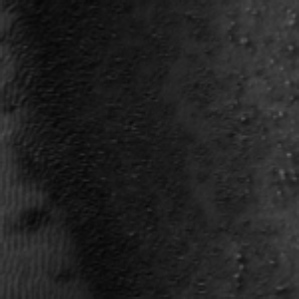
Label: frost